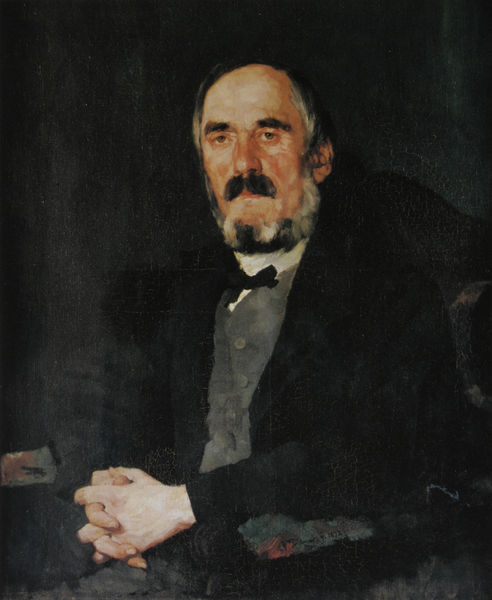
Titel: Bürgermeister Wilhelm Hoffmeister
Künstler: Heinrich Wilhelm Trübner
Standort: Berlin
Institution: Staatliche Museen zu Berlin, Preußischer Kulturbesitz
Schlagwörter: dunkel, gemälde, hand, mann, weiß, grün, impressionismus, ocker, sitzen, finger, grau, hell, hintergrund, licht, mund, nase, ohr, orange, schwarz, stirn, stuhl, blick, rot, beige, schleife, alt, anzug, bart, hemd, jacke, schnurrbart, wand, arme, augen, falten, gesicht, inkarnat, kleidung, kragen, vollbart, ärmel, bildnis, herr, hände, portrait, porträt, rückenlehne, vorhang, öl, pastos, auge, pose, realismus, sessel, sitzend, vater, augenbrauen, brustbild, bruststück, frontal, knopf, wangen, armlehne, lehne, kahl, schnäuzer, gefaltet, schnurbart, ernst, brauen, glatze, streifen, knöpfe, fliege, jackett, kinnbart, knopfleiste, revers, sakko, schnauzer, weste, lider, offen, münchen, selbstbildnis, backenbart, bürgertum, augenlider, halbglatze, kotletten, nasenlöcher, verschränkt, gekämmt, aigen, armlehnen, chemisett, deutscher maler, eingefallen, eiss, gefaltete hände, graugrün, grüngrau, halb geschlossen, halbfigurenporträt, halboffen, hellgrauu, kastenbart, kolorit, leibl, lieder, meliert, portraä, rücklehne, schläfeohr, schwarzw, stirnglatze, veste, wangenknochen, weissw, nas, anlehnen, betend, schauzer, biedermaier, dunkeö, pollunder, belesen, augenfalten, faltend, moustache